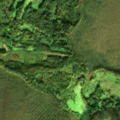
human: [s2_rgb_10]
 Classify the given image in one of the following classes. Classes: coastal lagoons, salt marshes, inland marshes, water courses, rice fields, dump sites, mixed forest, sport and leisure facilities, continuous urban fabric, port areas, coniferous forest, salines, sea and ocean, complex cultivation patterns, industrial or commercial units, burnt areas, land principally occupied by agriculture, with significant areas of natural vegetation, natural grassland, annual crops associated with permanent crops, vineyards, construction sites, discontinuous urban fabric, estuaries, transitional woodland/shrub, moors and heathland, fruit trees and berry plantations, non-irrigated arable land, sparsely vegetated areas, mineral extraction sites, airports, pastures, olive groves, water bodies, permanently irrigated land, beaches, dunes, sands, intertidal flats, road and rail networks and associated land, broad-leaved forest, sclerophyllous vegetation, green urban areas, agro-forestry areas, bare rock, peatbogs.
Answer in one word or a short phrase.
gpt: land principally occupied by agriculture, with significant areas of natural vegetation, broad-leaved forest, coniferous forest, mixed forest, transitional woodland/shrub, peatbogs